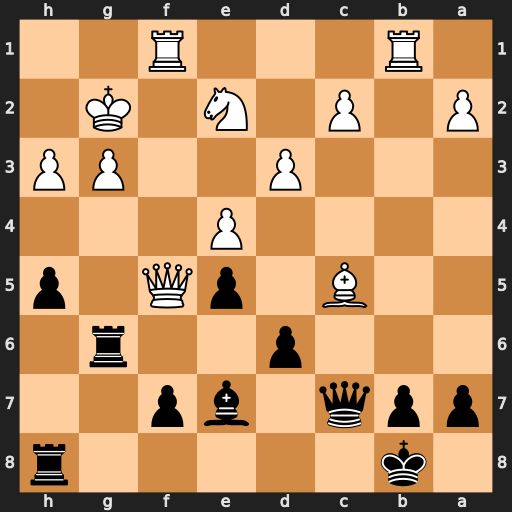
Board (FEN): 1k5r/ppq1bp2/3p2r1/2B1pQ1p/4P3/3P2PP/P1P1N1K1/1R3R2
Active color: b
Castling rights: -
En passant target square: -
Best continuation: Rf6 Qxf6 Bxf6